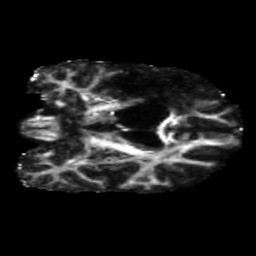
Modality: FA
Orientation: coronal
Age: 61
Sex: male
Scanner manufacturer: siemens
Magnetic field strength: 3 T
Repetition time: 5.47 s
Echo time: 0.0854 s